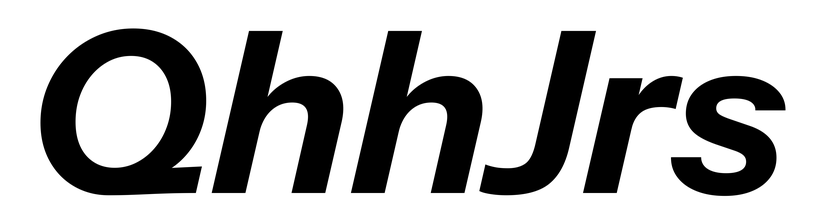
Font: InstrumentSans-Italic_Bold_Italic